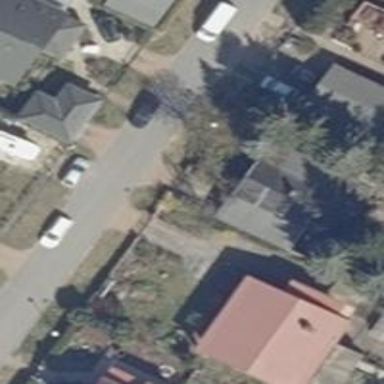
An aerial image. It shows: Simple house.